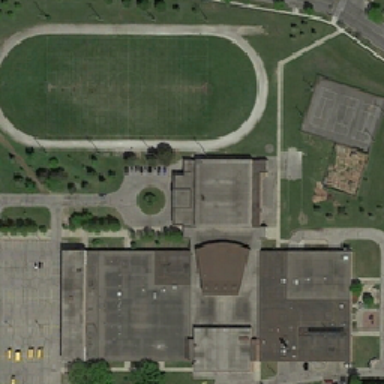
The playground is near several buildings and three tennis courts surrounded by the green pastures of the school .